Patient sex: M
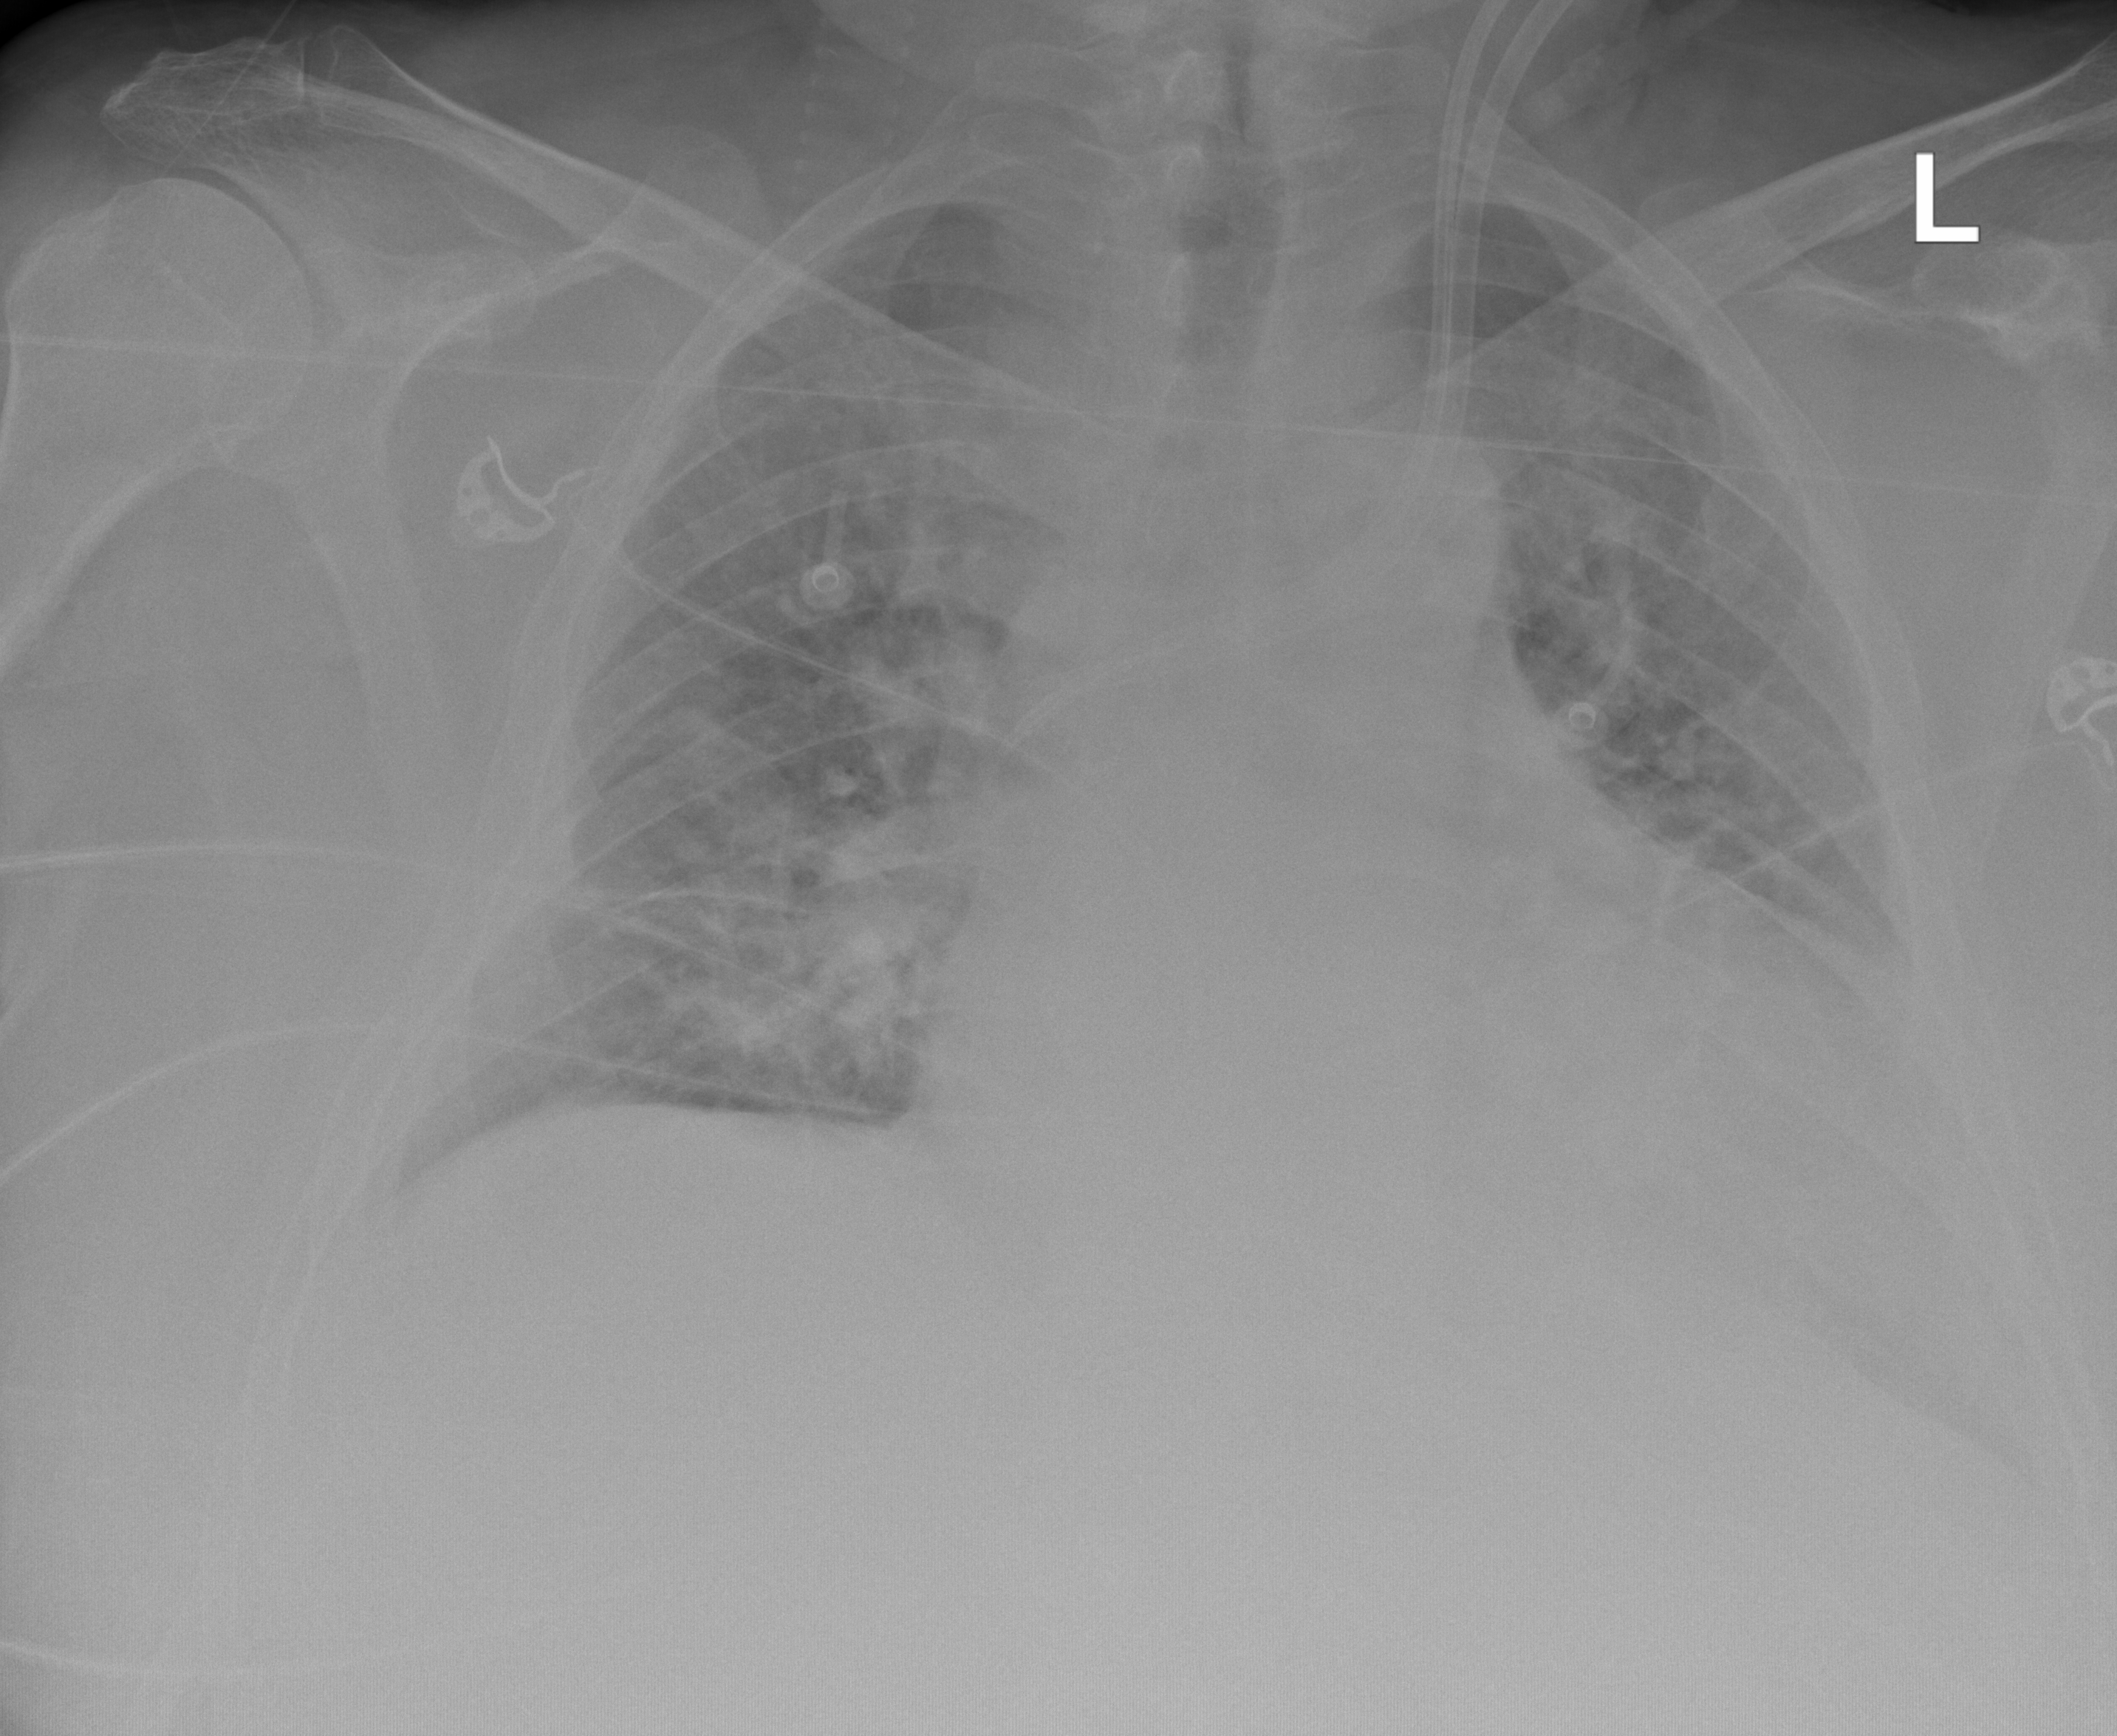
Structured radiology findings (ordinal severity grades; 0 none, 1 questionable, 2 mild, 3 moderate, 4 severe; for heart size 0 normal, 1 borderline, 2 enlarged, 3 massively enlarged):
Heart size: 2
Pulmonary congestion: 2
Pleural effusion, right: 1
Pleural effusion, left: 2
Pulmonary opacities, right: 3
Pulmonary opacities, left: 1
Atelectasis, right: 2
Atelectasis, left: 2